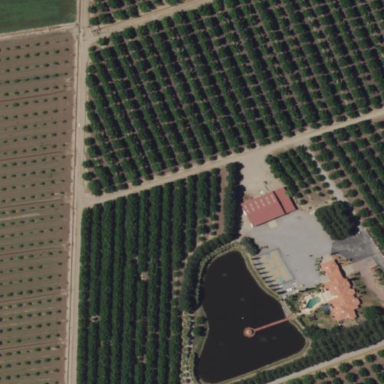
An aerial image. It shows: Orchard.